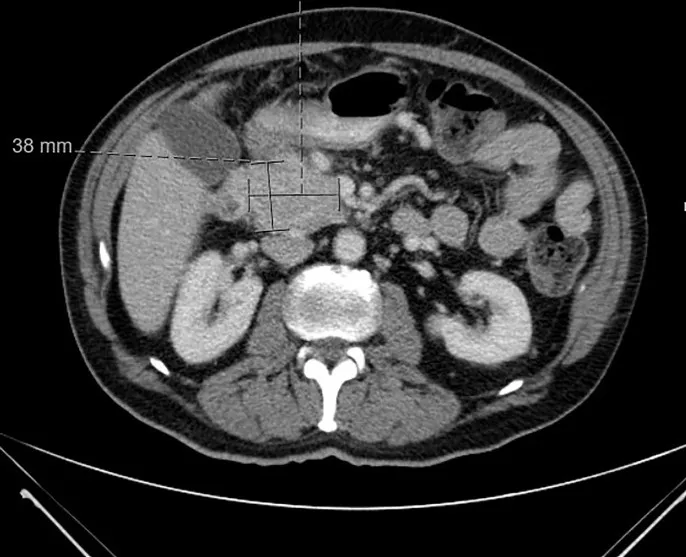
CT abdomen and pelvis at time of diagnosis. CT abdomen and pelvis with IV contrast at time of diagnosis was positive for pancreatic head neoplasm measured at 5 x 3.8 cm.
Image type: radiology (ct)